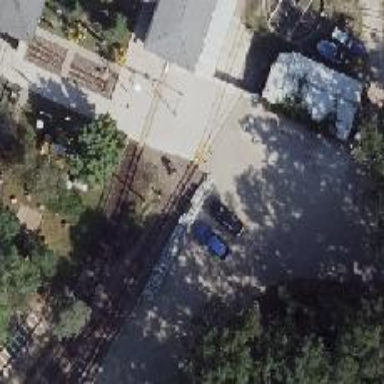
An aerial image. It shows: Railway switch.